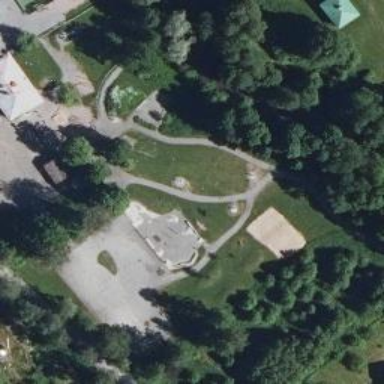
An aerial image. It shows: Fitness station in leisure land.